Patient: sex F, age 35
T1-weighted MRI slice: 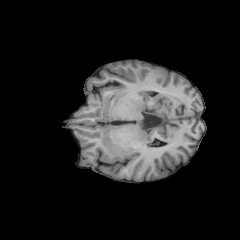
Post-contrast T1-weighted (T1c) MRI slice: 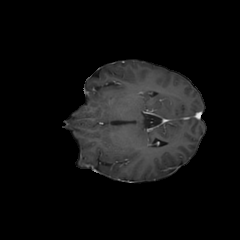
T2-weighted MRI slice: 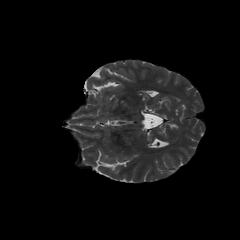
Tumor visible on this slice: no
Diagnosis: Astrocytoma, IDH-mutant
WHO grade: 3